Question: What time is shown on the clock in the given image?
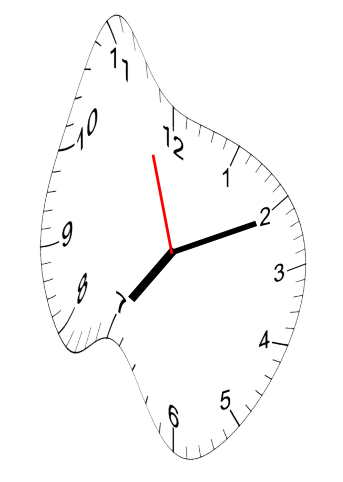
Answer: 07:10:57